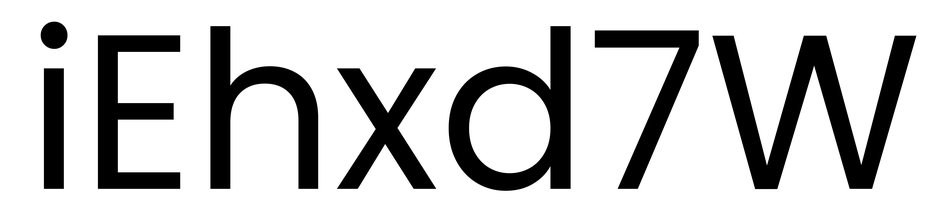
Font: Poppins-Regular